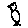
Label: bird